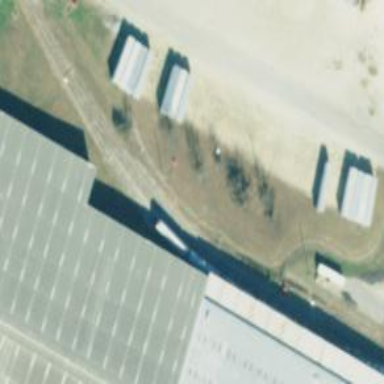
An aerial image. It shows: Railway spur service.